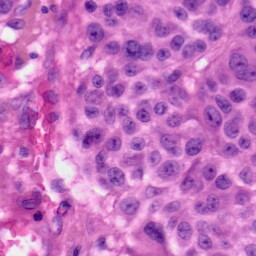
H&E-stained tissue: Skin